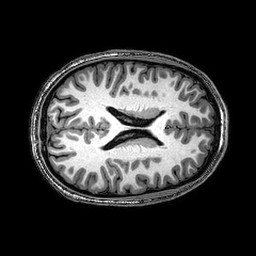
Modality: T1w
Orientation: axial
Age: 22
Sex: male
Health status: healthy
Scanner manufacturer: philips
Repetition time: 0.008162 s
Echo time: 0.00376 s